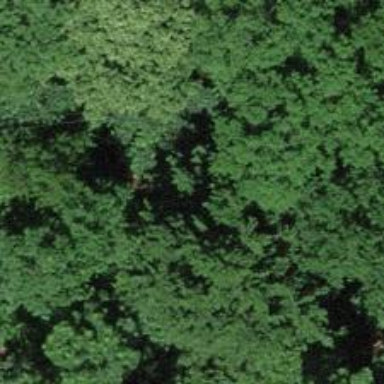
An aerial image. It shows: Path on the ground used by forestry vehicles.